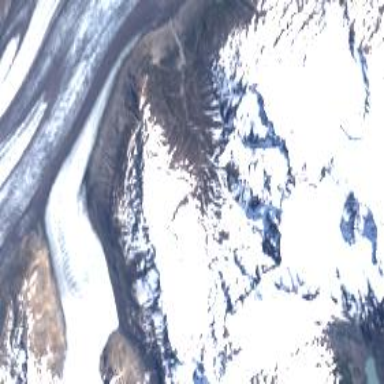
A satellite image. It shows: Majestic glacier in the distance.